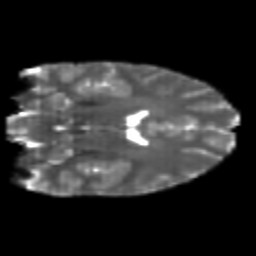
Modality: T2w
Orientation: coronal
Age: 21
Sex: female
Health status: healthy
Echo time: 0.074 s